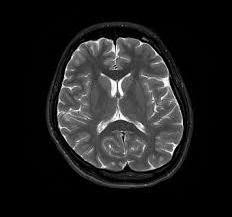
Label: notumor